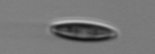
Label: pennate